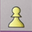
Piece: wP